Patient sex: M
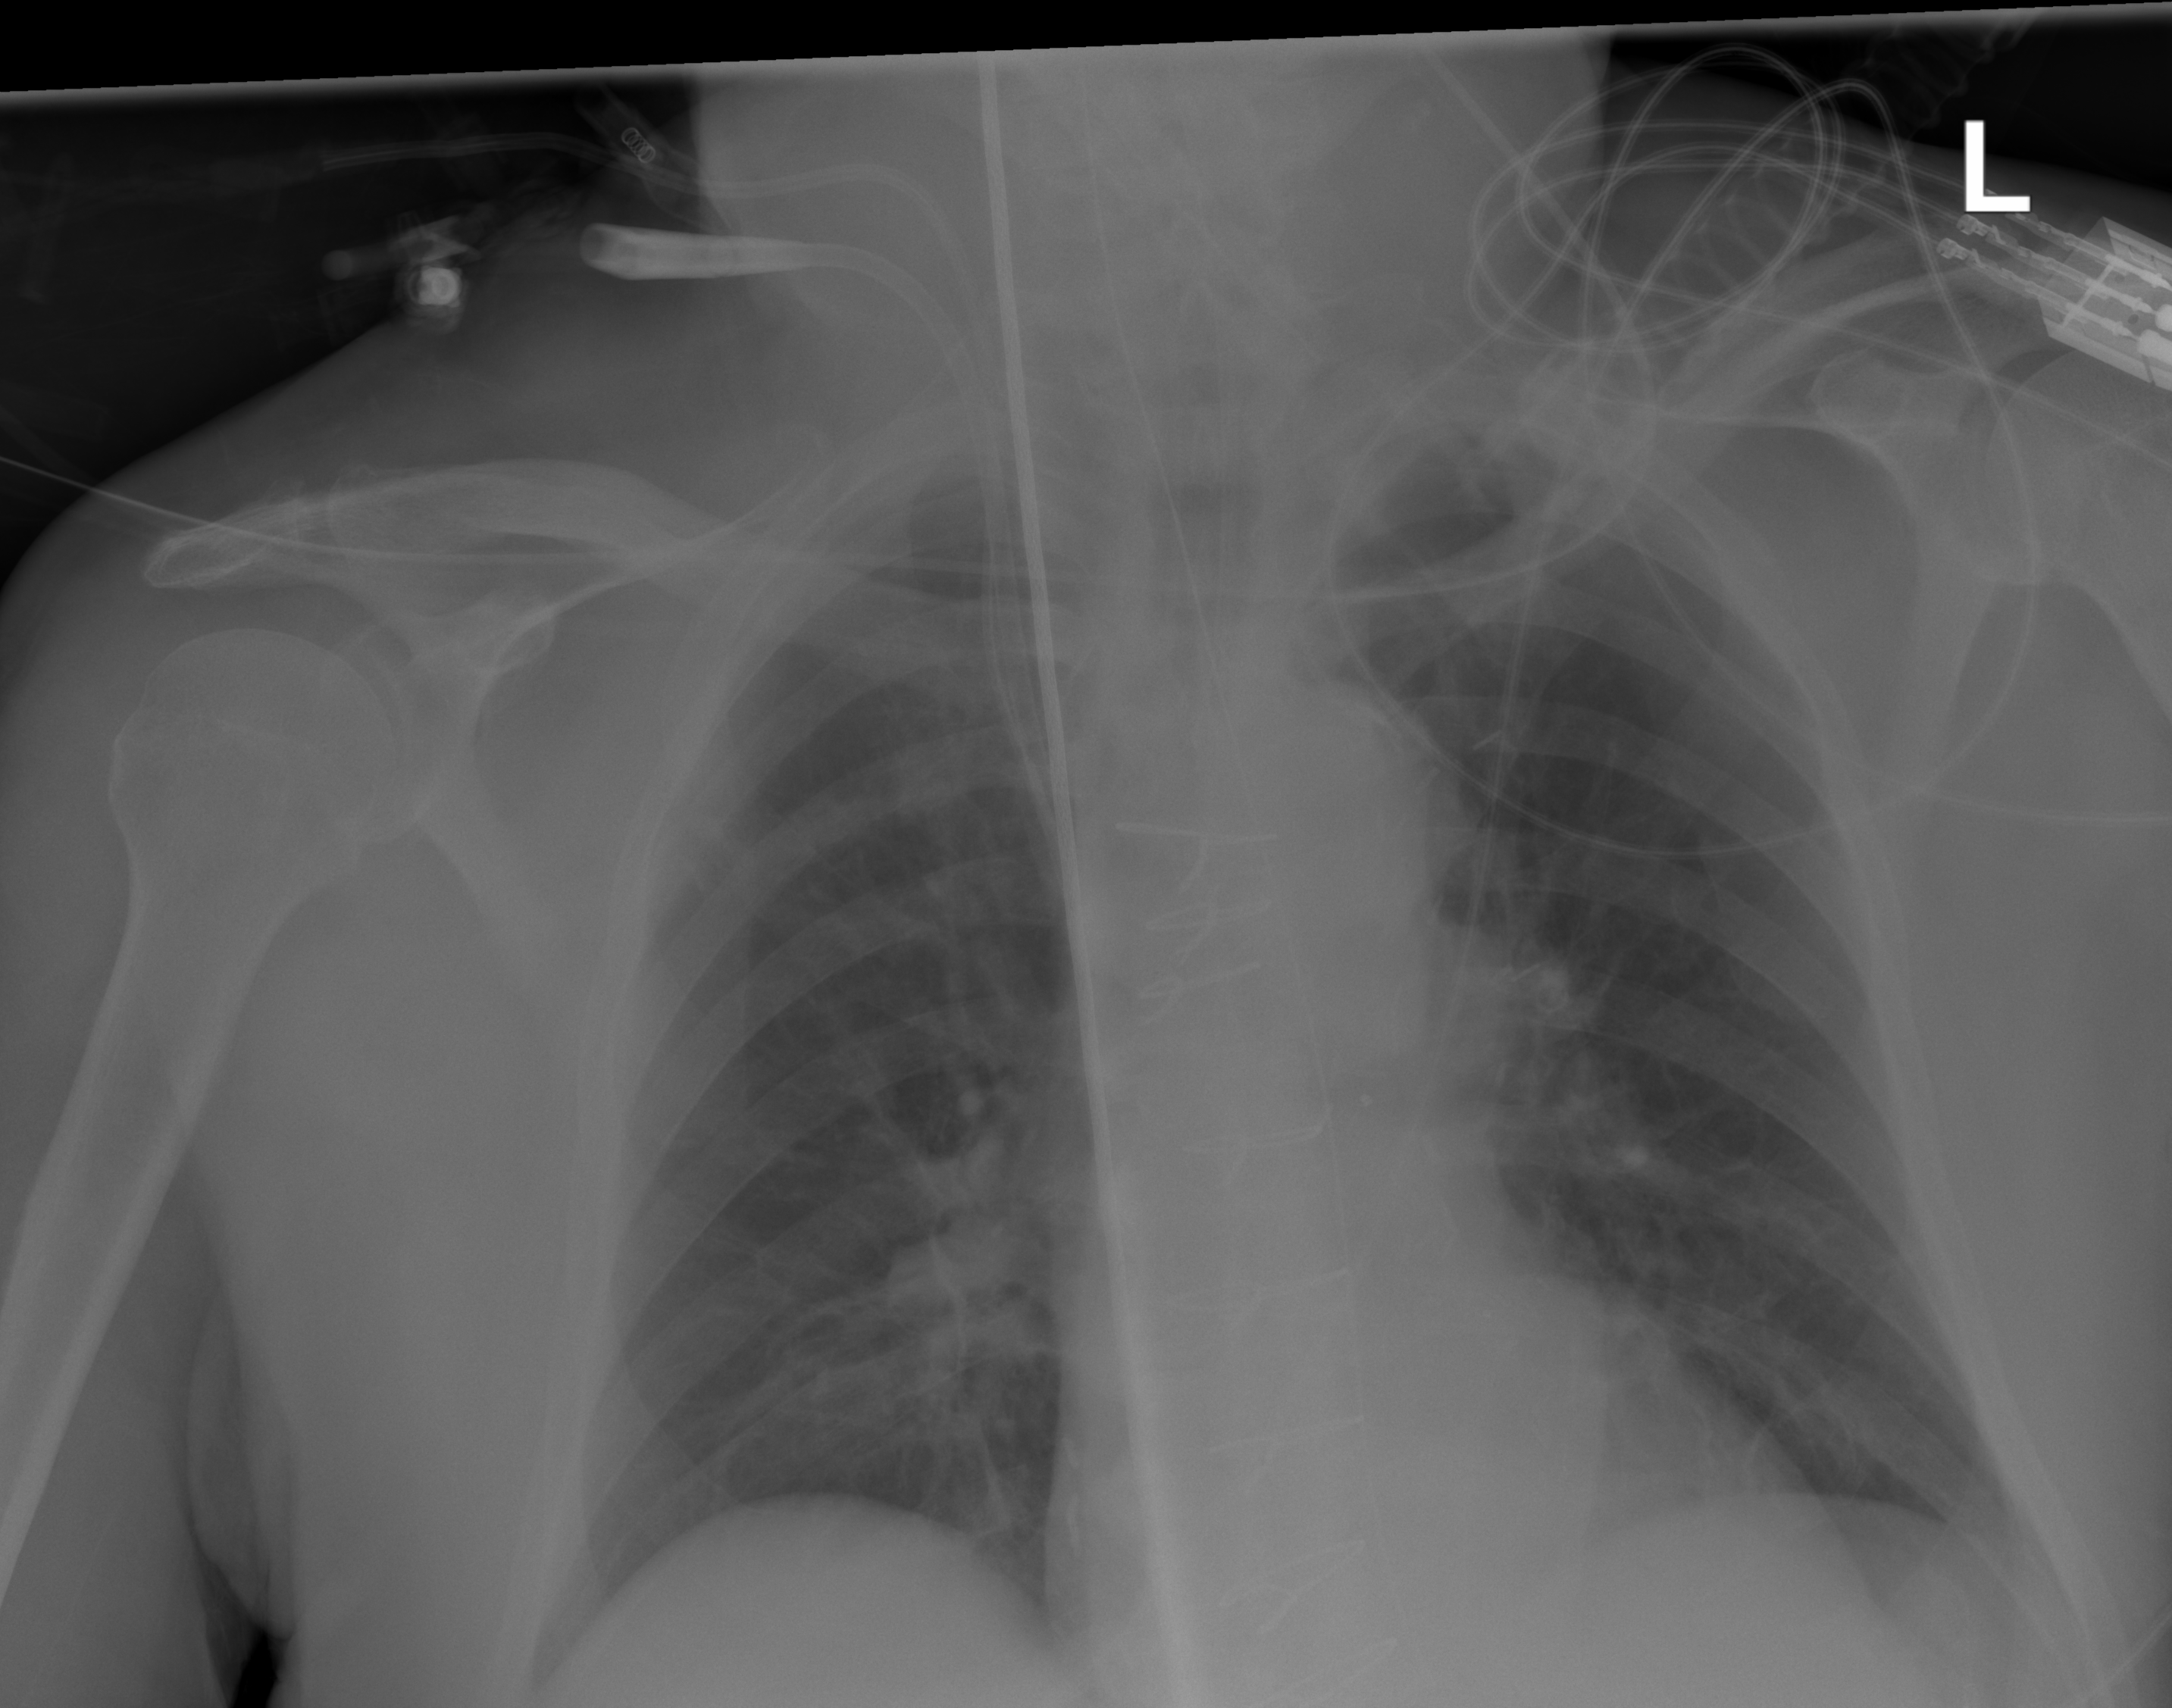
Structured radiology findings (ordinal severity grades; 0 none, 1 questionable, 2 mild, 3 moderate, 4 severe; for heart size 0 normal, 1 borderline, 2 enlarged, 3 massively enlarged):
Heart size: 0
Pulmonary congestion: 0
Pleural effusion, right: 0
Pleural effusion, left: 0
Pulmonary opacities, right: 2
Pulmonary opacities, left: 0
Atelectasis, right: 1
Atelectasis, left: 2